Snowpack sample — Buffalo Mountain, Silverthorne, Colorado, USA (1/25/25, 10:11 AM MST)
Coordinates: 39.6222, -106.1139
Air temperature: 22 °F
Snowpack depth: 110 cm
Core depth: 30 cm
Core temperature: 42.8 °F
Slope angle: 12°, slope face: 102°
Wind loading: high
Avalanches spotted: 0
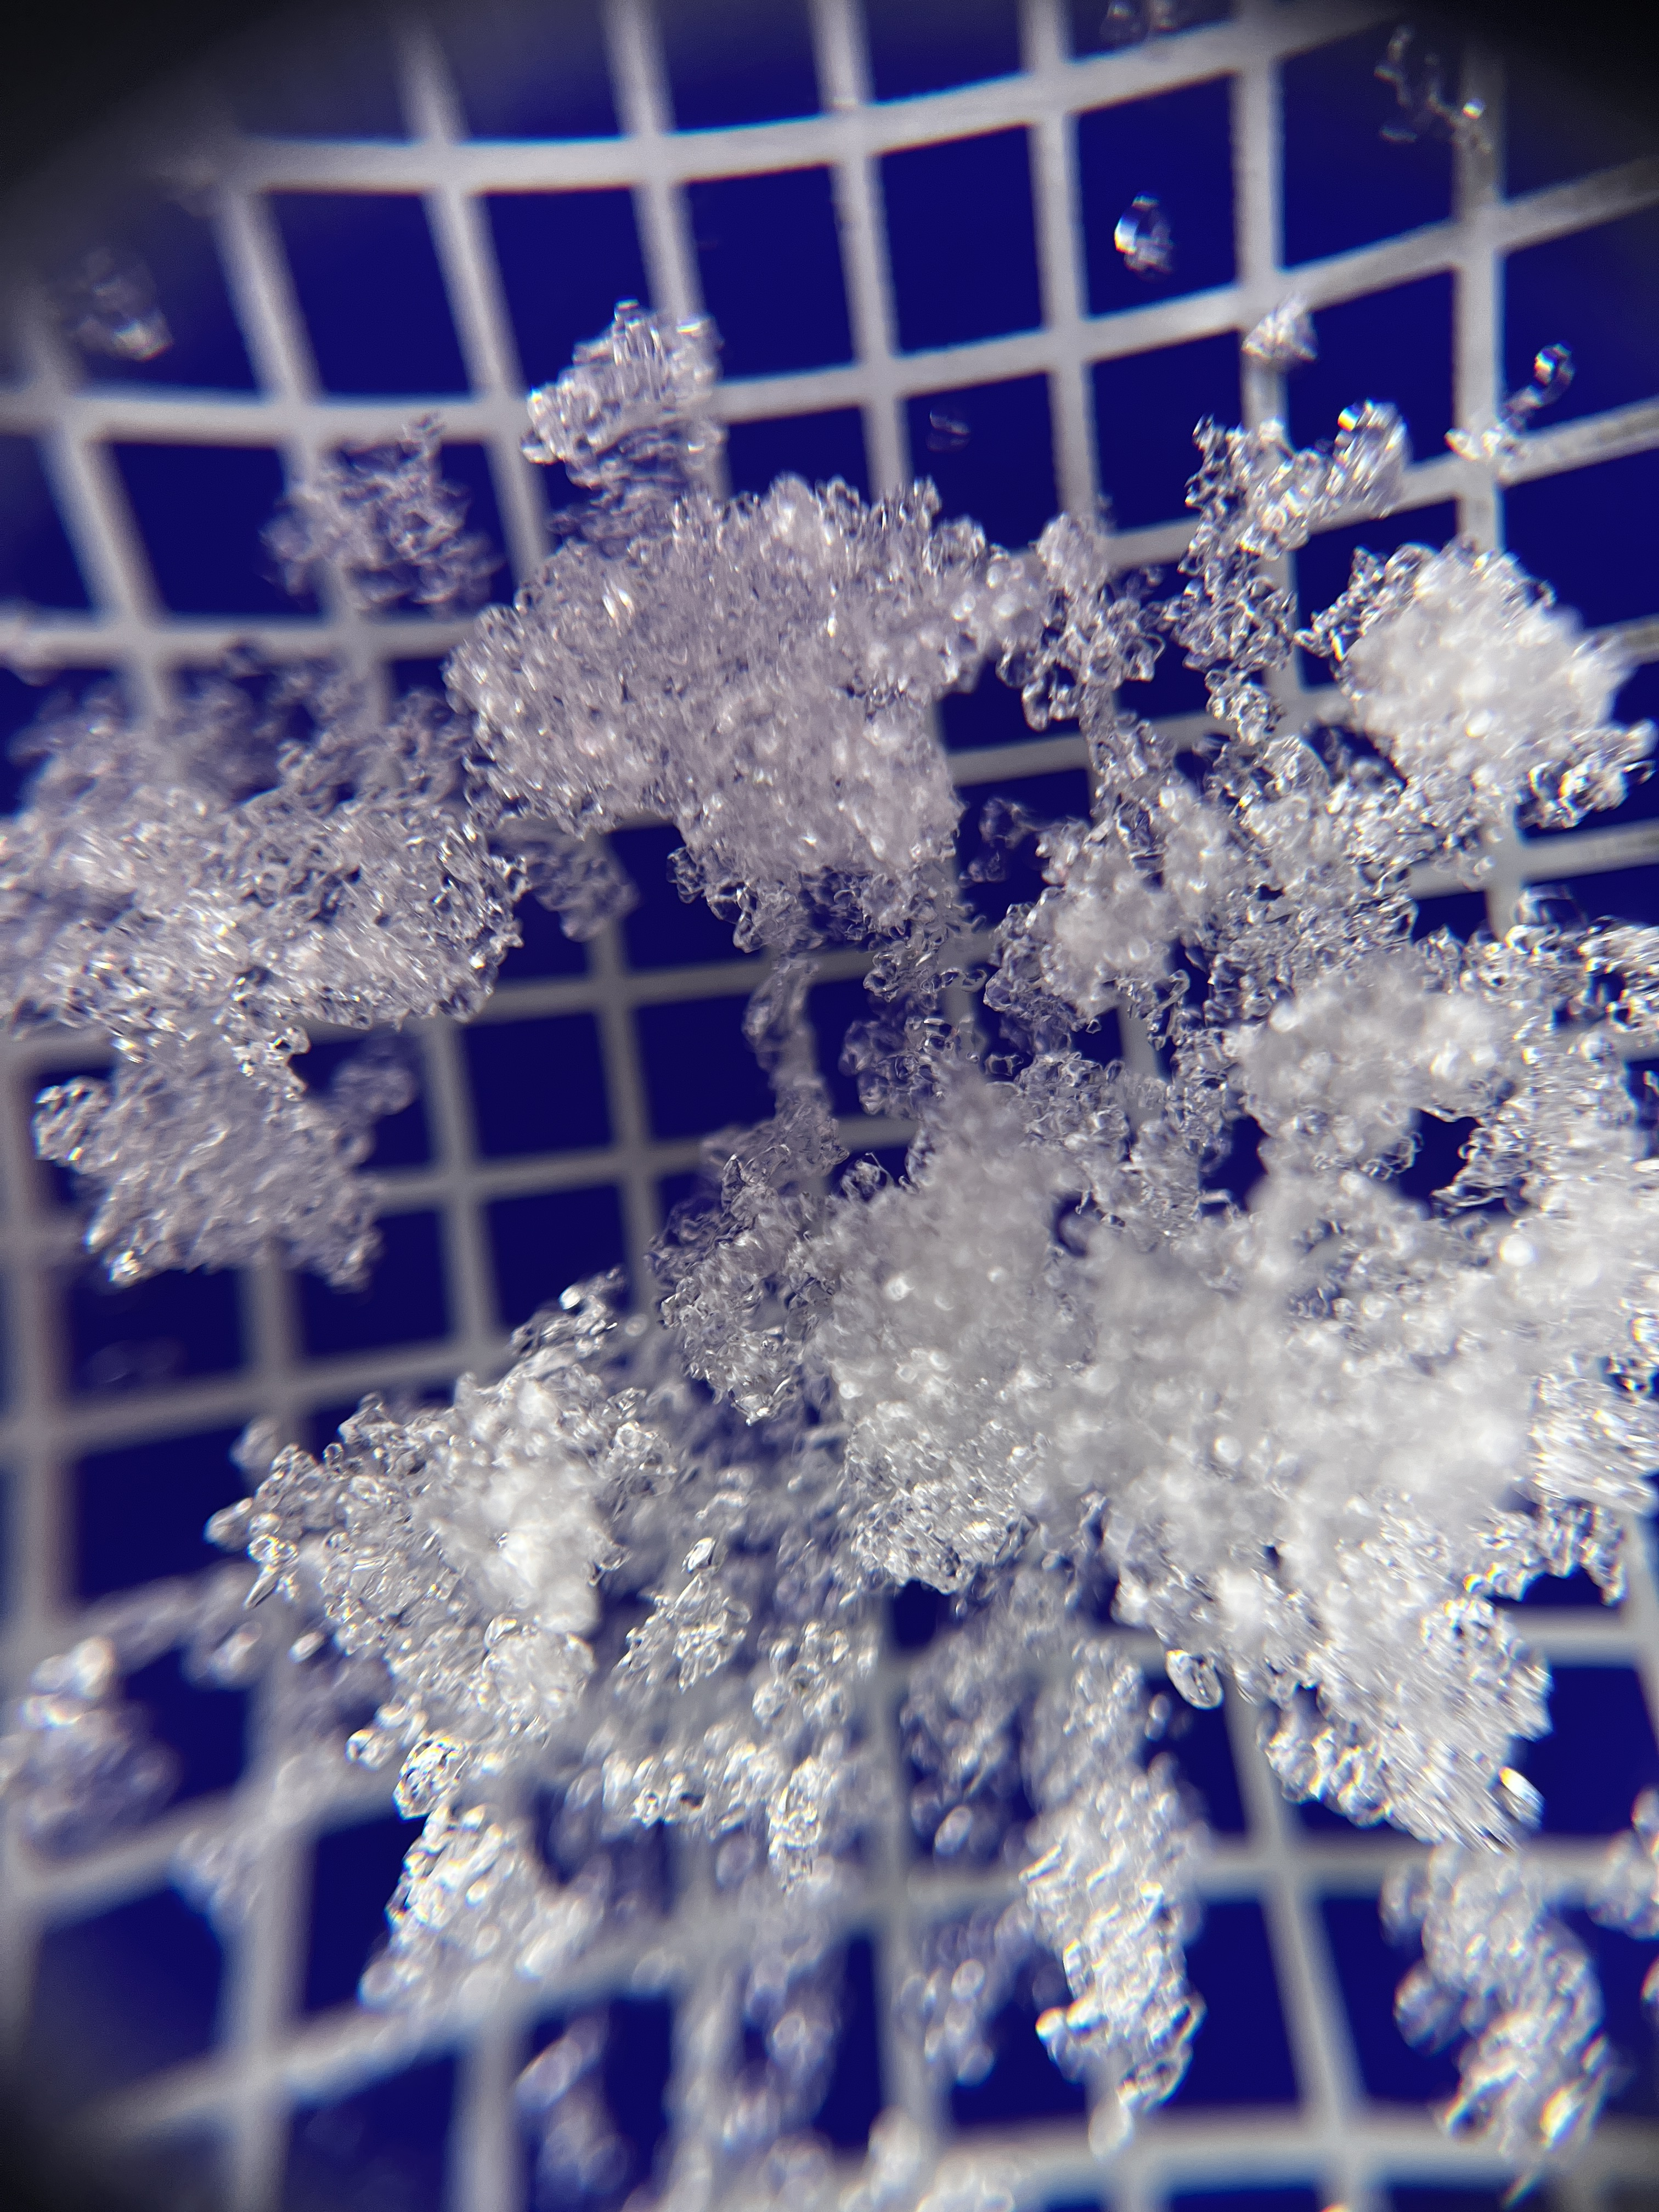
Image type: magnified_profile
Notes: No avalanches nearby, collected on the outskirts of a fire break 15 meters from the treeline, on way to Buffalo and Red Mountain